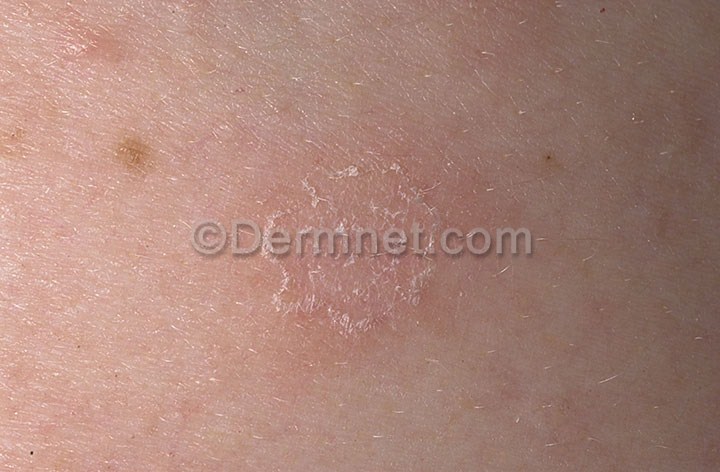
Disease: Psoriasis pictures Lichen Planus and related diseases